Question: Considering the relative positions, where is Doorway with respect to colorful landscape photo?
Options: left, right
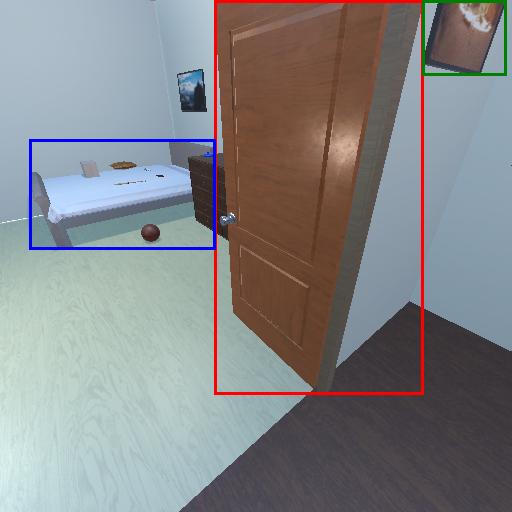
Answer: left